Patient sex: M
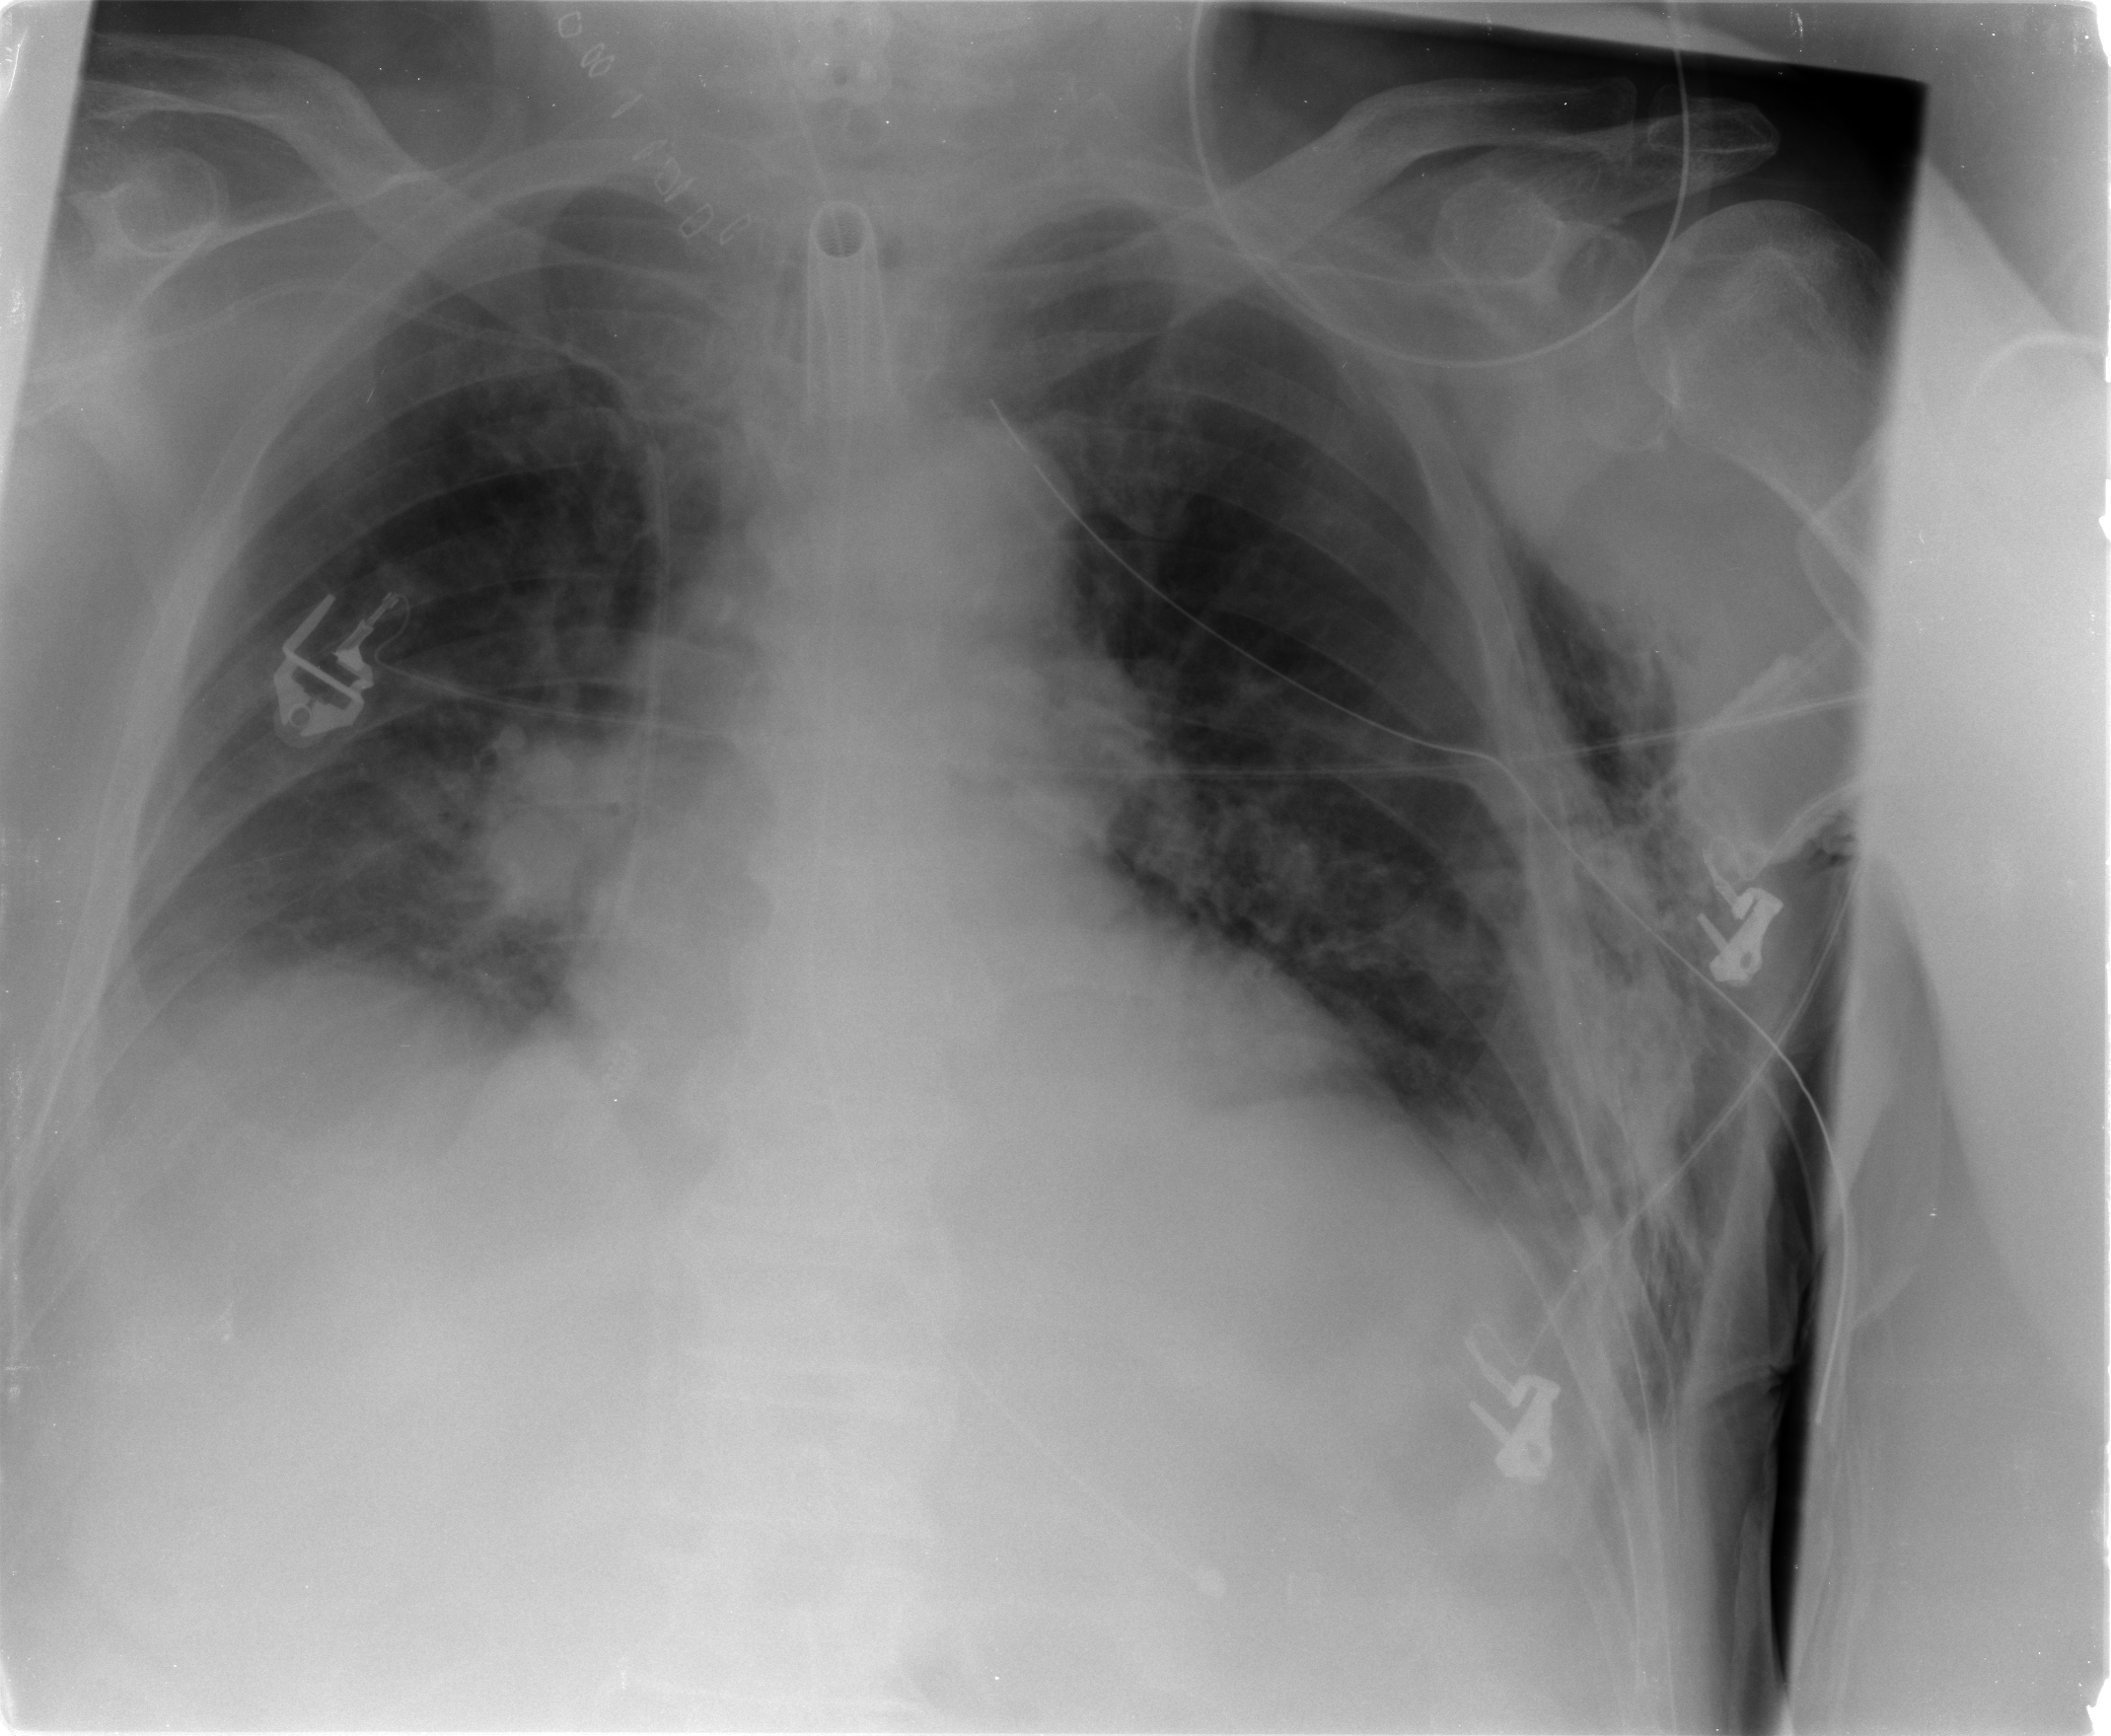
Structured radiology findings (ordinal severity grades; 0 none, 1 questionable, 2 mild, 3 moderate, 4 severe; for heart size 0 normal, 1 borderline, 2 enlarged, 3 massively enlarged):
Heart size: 2
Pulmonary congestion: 2
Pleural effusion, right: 2
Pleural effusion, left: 1
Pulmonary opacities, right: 0
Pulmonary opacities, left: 0
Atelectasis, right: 2
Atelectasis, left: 2